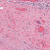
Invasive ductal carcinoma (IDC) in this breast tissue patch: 0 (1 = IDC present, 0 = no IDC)